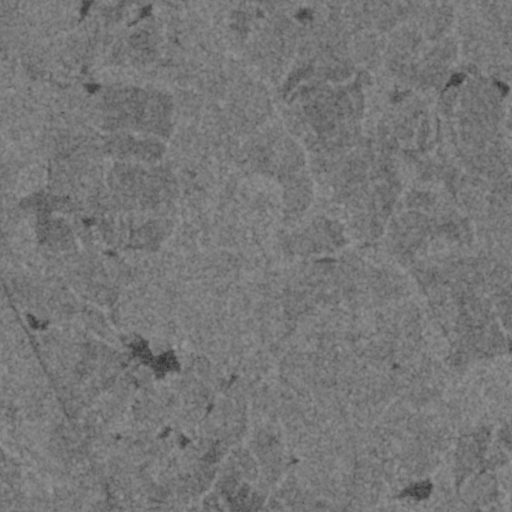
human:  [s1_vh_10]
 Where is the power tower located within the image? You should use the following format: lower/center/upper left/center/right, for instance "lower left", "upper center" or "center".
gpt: The power tower is located in the lower left of the image.
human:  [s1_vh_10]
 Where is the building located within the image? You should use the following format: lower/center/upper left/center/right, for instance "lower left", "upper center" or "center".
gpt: There is no building in the image.

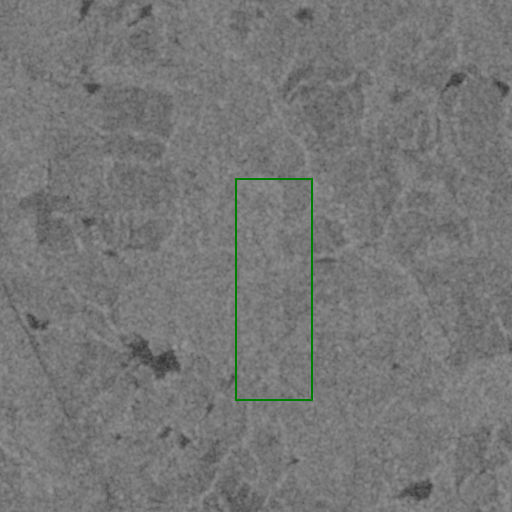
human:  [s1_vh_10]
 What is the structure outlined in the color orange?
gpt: There is no orange outline.
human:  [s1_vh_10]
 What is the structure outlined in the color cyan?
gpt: There is no structure outlined in cyan.